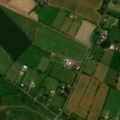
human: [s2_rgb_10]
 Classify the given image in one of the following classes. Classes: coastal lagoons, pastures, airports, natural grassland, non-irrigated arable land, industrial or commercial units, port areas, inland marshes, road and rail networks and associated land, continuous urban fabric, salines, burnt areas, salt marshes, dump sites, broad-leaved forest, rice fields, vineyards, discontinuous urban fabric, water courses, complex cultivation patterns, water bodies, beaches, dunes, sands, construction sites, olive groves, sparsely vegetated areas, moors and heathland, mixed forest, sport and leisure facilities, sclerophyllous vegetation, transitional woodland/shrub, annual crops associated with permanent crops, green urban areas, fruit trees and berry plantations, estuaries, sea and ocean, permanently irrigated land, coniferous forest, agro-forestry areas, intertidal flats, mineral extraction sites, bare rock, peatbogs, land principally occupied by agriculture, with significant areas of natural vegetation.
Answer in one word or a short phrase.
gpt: non-irrigated arable land, pastures, natural grassland